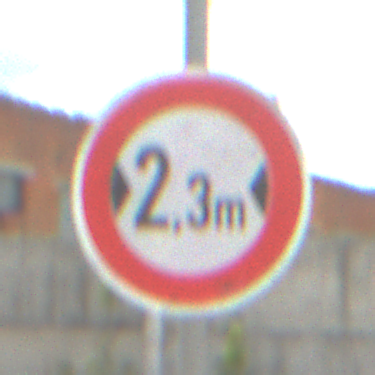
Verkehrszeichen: TatsaechlicheBreite2Komma3
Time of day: Midday
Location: Outdoor (Suburban)
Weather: PartlyCloudy
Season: Summer
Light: Natural